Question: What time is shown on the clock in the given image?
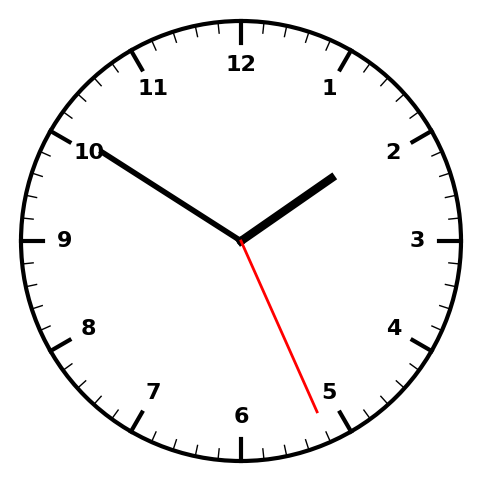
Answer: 01:50:26